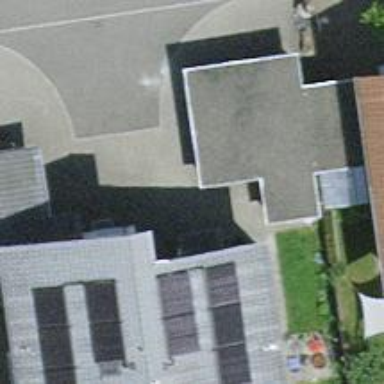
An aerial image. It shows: Garage.